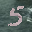
Label: 5